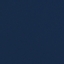
Land use / land cover: SeaLake